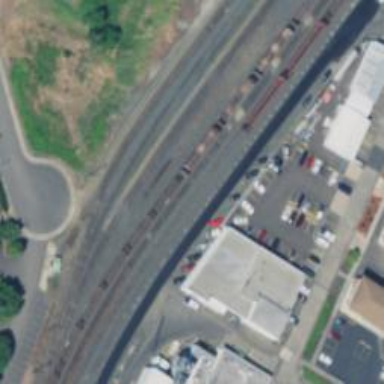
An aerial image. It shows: Railway siding with rails.